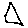
Label: triangle